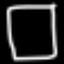
Label: square